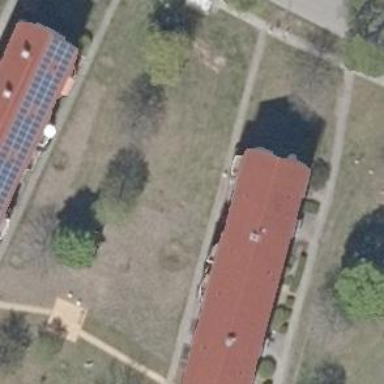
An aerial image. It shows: Gabled roof on building that houses apartments.